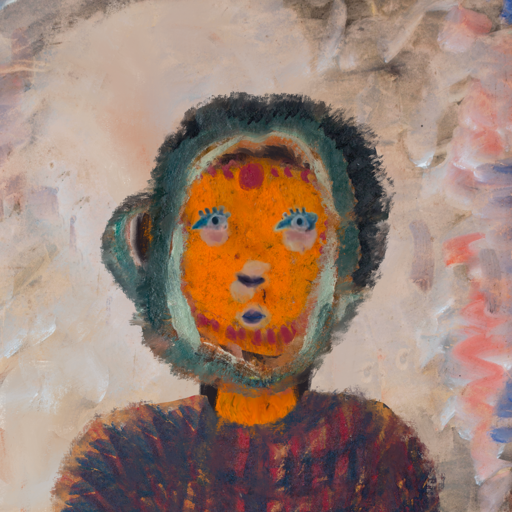
Background: Roy_Bahadur, Head And Neck Front: Doll, Face Front: Hill_Girl, Bust: In_The_Sun, Hair Front: Boggyland, Head Accessory: Blank, Second Necklace: Blank, Necklace: Blank, Baby: Blank